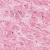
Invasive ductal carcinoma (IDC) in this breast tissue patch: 0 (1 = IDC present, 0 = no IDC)